Question: How to remove Copyright in <URL> ?

There isn't any option to do this.
I tried remove element from DOM by jQuery but is not working.
There is any way to remove this?
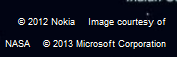
Answer: There is no need to use tricky CSS tips to hide copyrights on the control and it's not recommended nor the official way. In order to hide the copyright on the AJAX v7.0 control, you can use the property on the mapOption's property called showCopyright, see the MSDN:
<URL>
> Bing Maps Platform API Terms of Use requires copyright information to
be displayed. Only set this option to false when copyright information
is displayed through alternate means.
In conbination, you can use the copyrightchanged on the Map element so you can track and manage the copyright in your own way.
'''
<!DOCTYPE html PUBLIC "-//W3C//DTD XHTML 1.0 Transitional//EN"
"http://www.w3.org/TR/xhtml1/DTD/xhtml1-transitional.dtd">
<html xmlns="http://www.w3.org/1999/xhtml">
<head>
<meta http-equiv="Content-Type" content="text/html; charset=utf-8" />
<title></title>
<script type="text/javascript" charset="UTF-8" src="http://ecn.dev.virtualearth.net/mapcontrol/mapcontrol.ashx?v=7.0">
</script>
<script type="text/javascript">
var map = null;
function getMap() {
map = new Microsoft.Maps.Map(
document.getElementById('myMap'),
{
credentials: 'YOURKEY',
showCopyright: false
});
Microsoft.Maps.Events.addHandler(map, 'copyrightchanged', function() {
map.getCopyrights(function(result) {
var container = document.getElementById('copyright');
container.innerHTML = result.join(' ');
});
});
}
</script>
</head>
<body onload="getMap();">
<div id="myMap" style="position: relative; width: 800px; height: 600px;">
</div>
<div id="copyright"></div>
</body>
</html>
'''